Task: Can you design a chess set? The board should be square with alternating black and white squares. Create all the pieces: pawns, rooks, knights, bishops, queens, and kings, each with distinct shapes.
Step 1960:
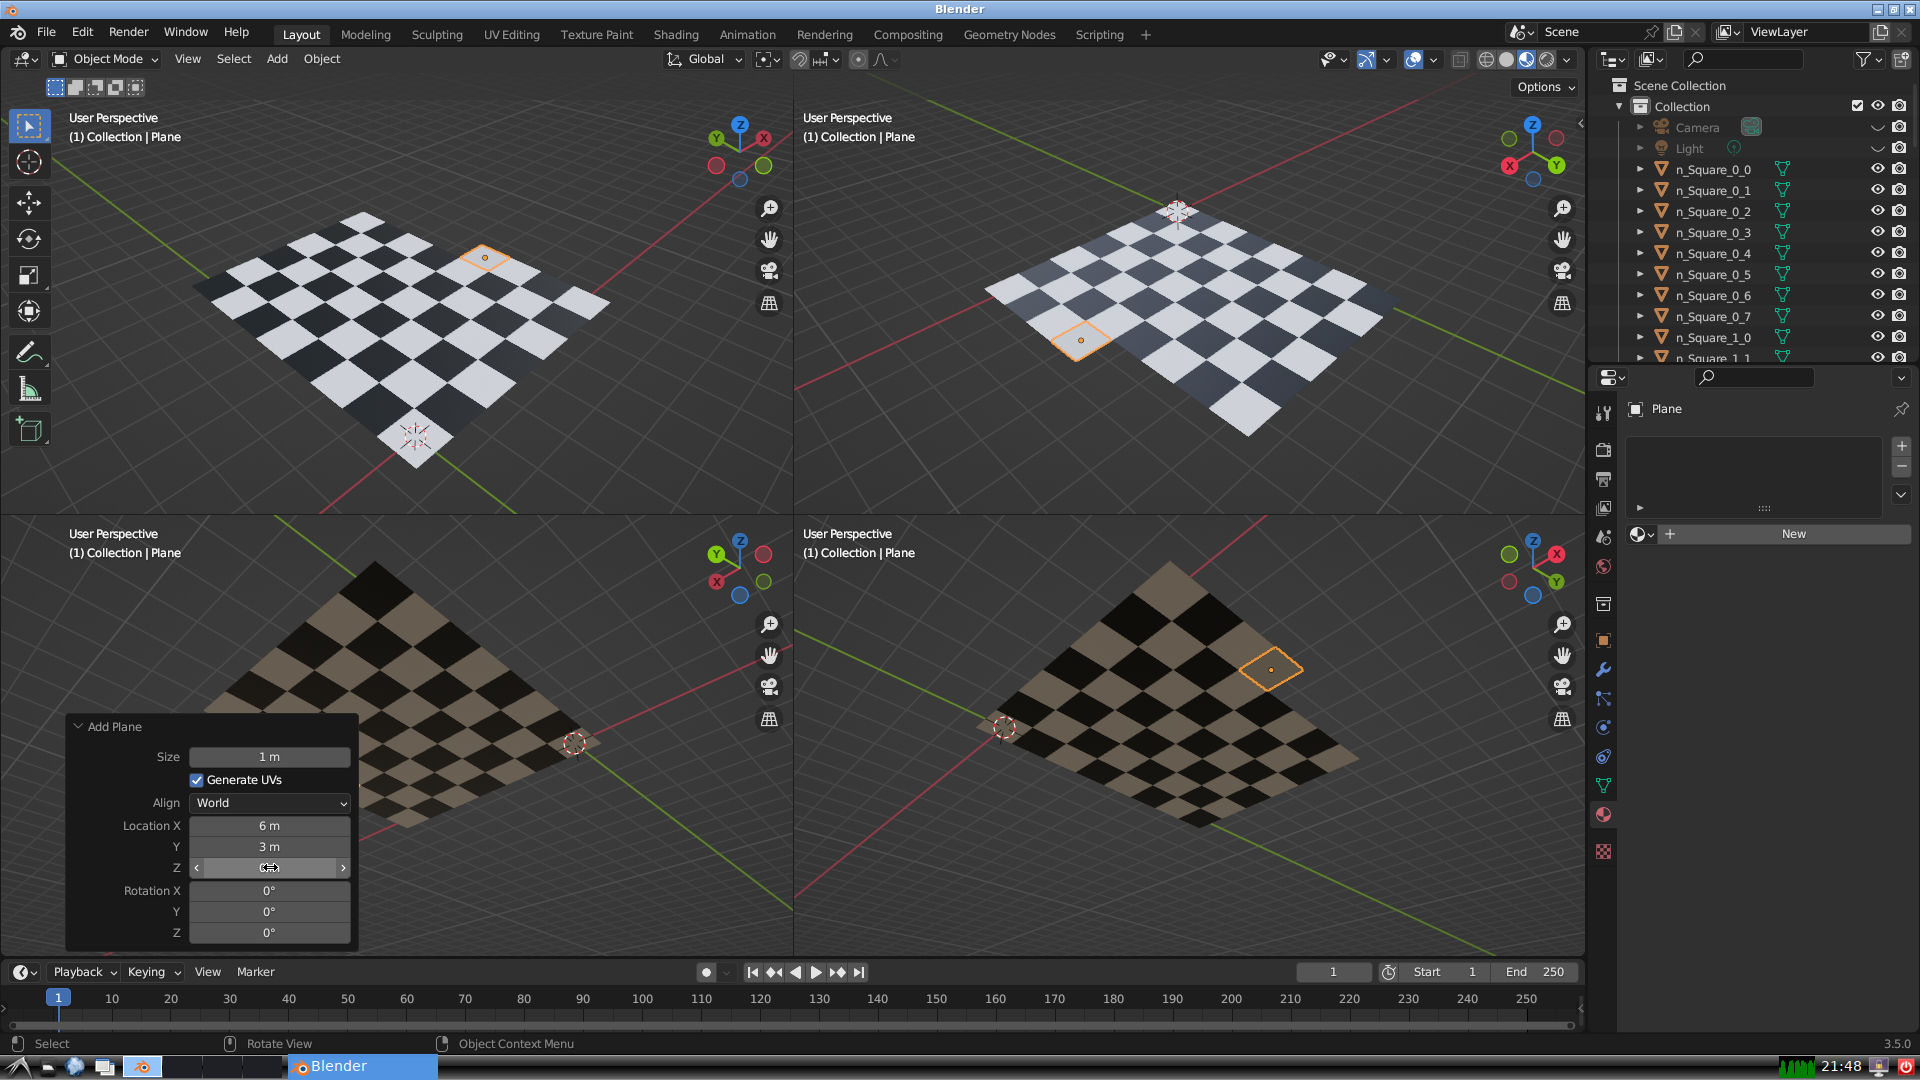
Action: click: no